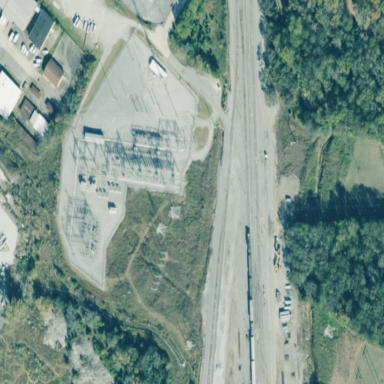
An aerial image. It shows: Fenced power substation at the transmission level.